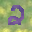
Label: 2